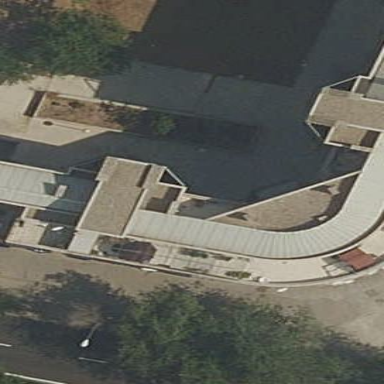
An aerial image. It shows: Residential building.